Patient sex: M
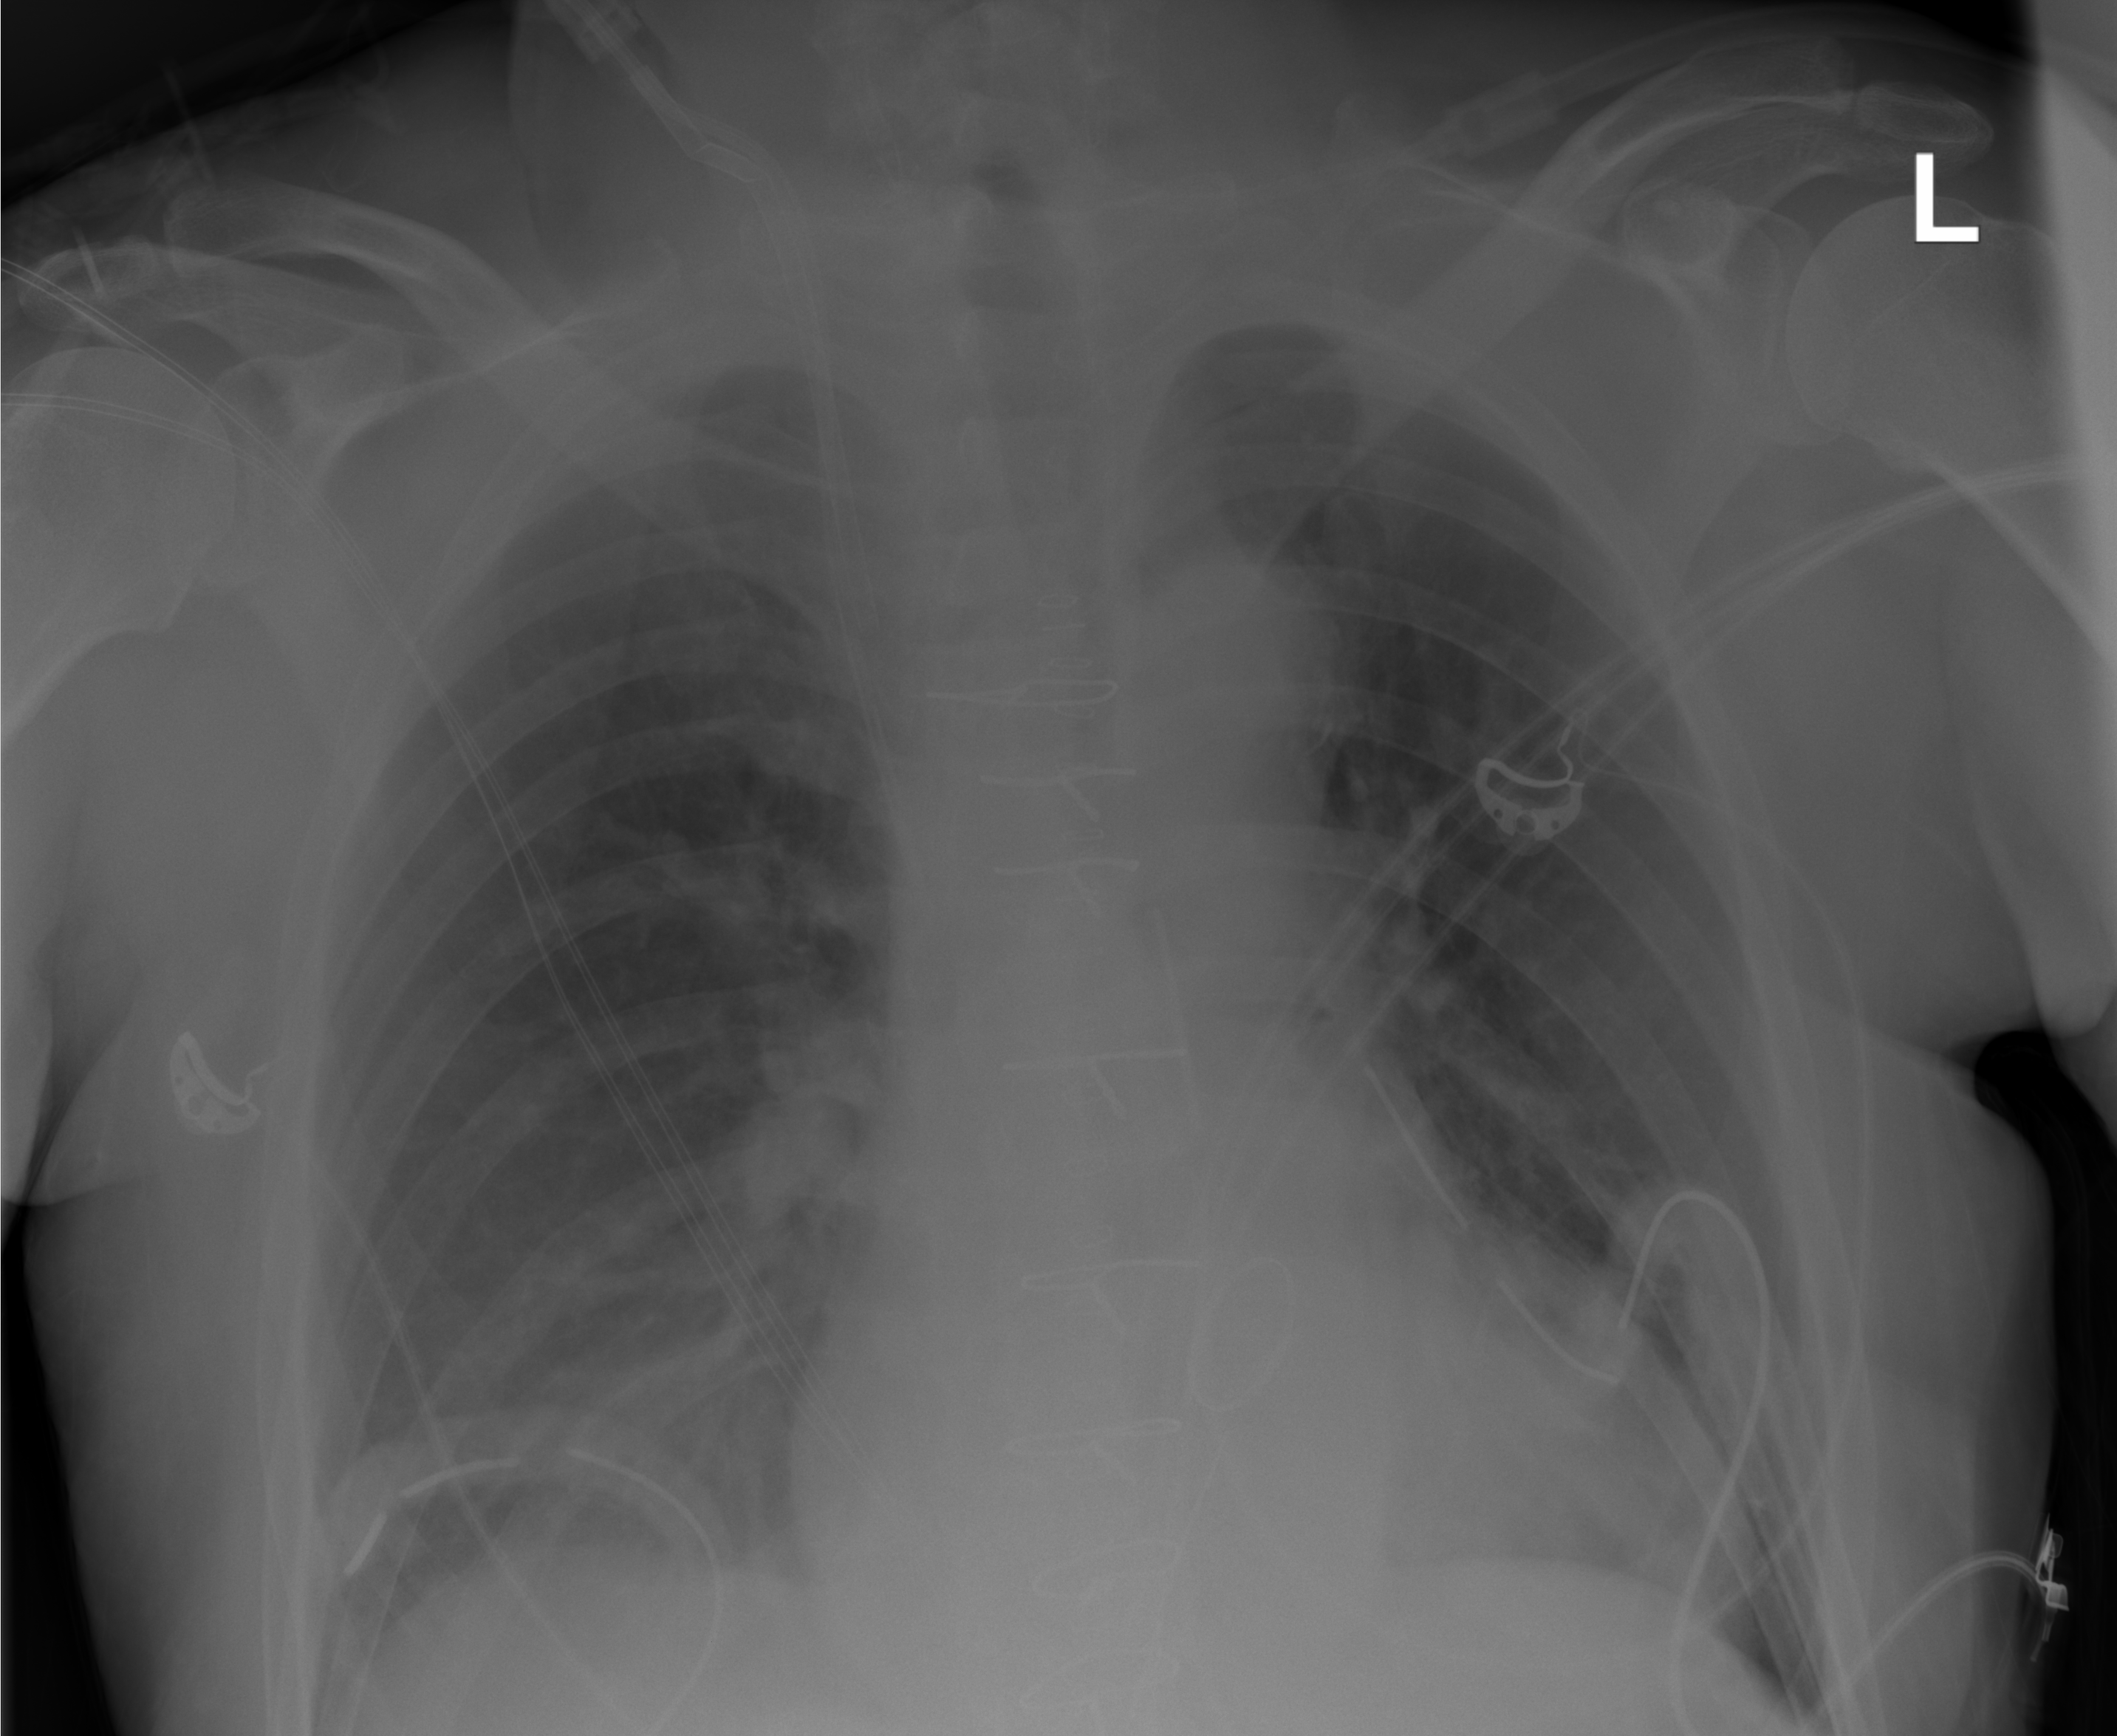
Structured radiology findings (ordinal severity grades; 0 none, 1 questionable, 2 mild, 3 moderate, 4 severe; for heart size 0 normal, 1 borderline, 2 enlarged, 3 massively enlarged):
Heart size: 0
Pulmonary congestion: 0
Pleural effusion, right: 2
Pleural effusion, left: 0
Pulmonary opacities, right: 0
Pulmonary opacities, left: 0
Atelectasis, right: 2
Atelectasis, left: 1